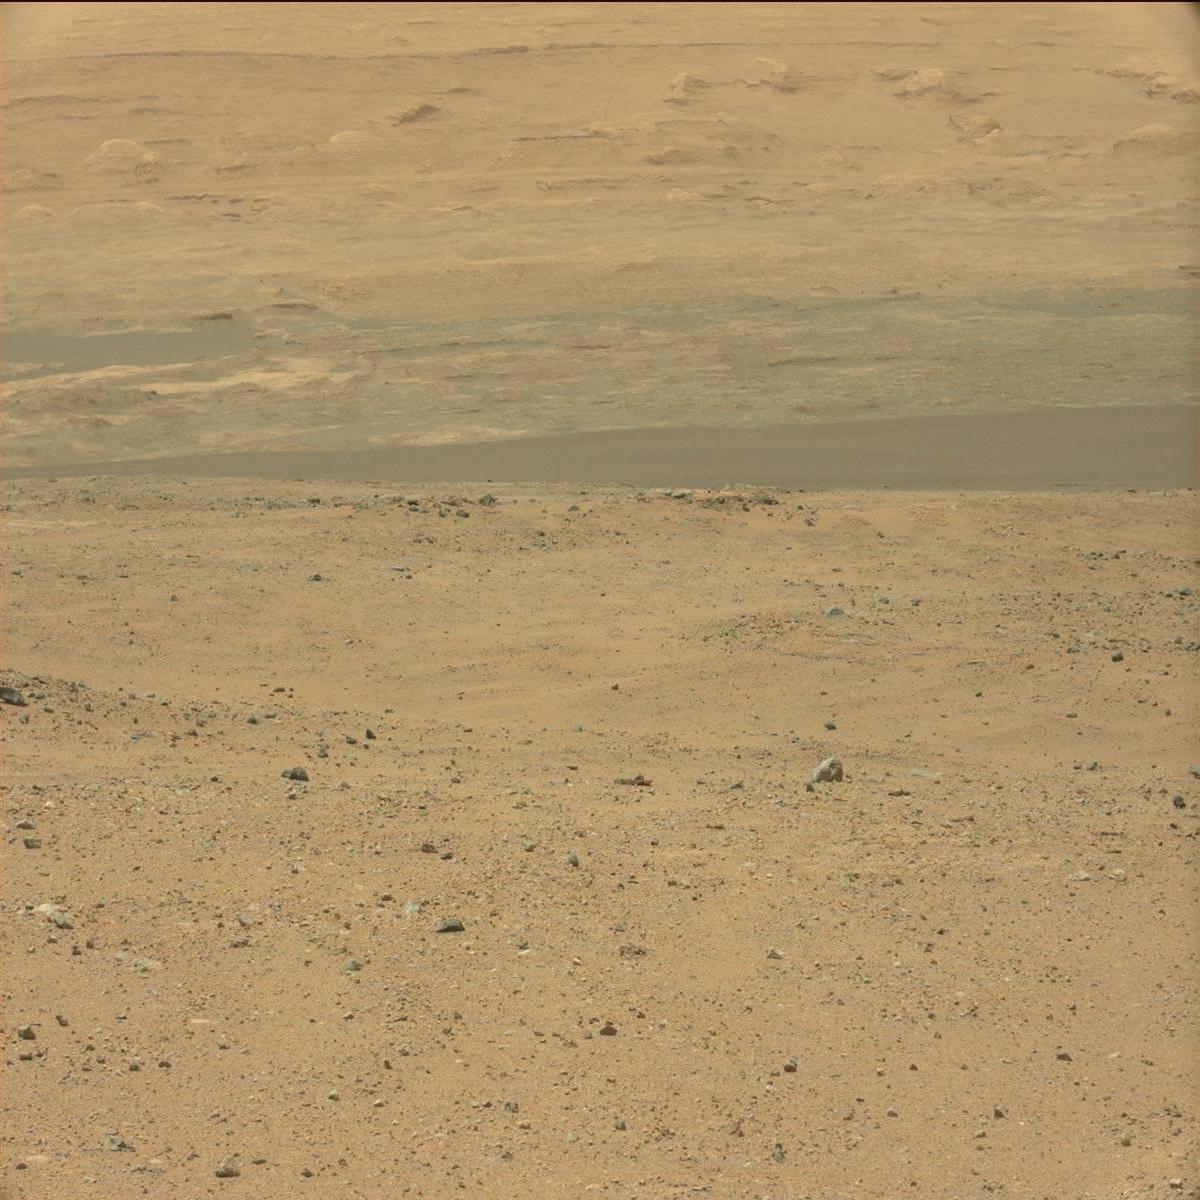
Terrain classes present: Bedrock, Ridge, Rock, Sand / Soil